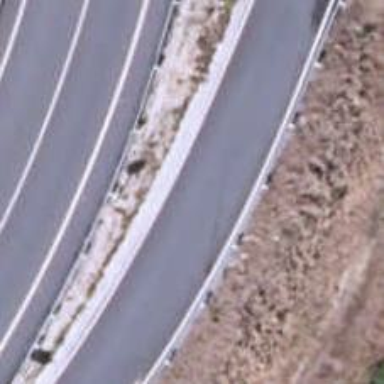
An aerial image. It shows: Tertiary_link road with asphalt surface.